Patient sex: M
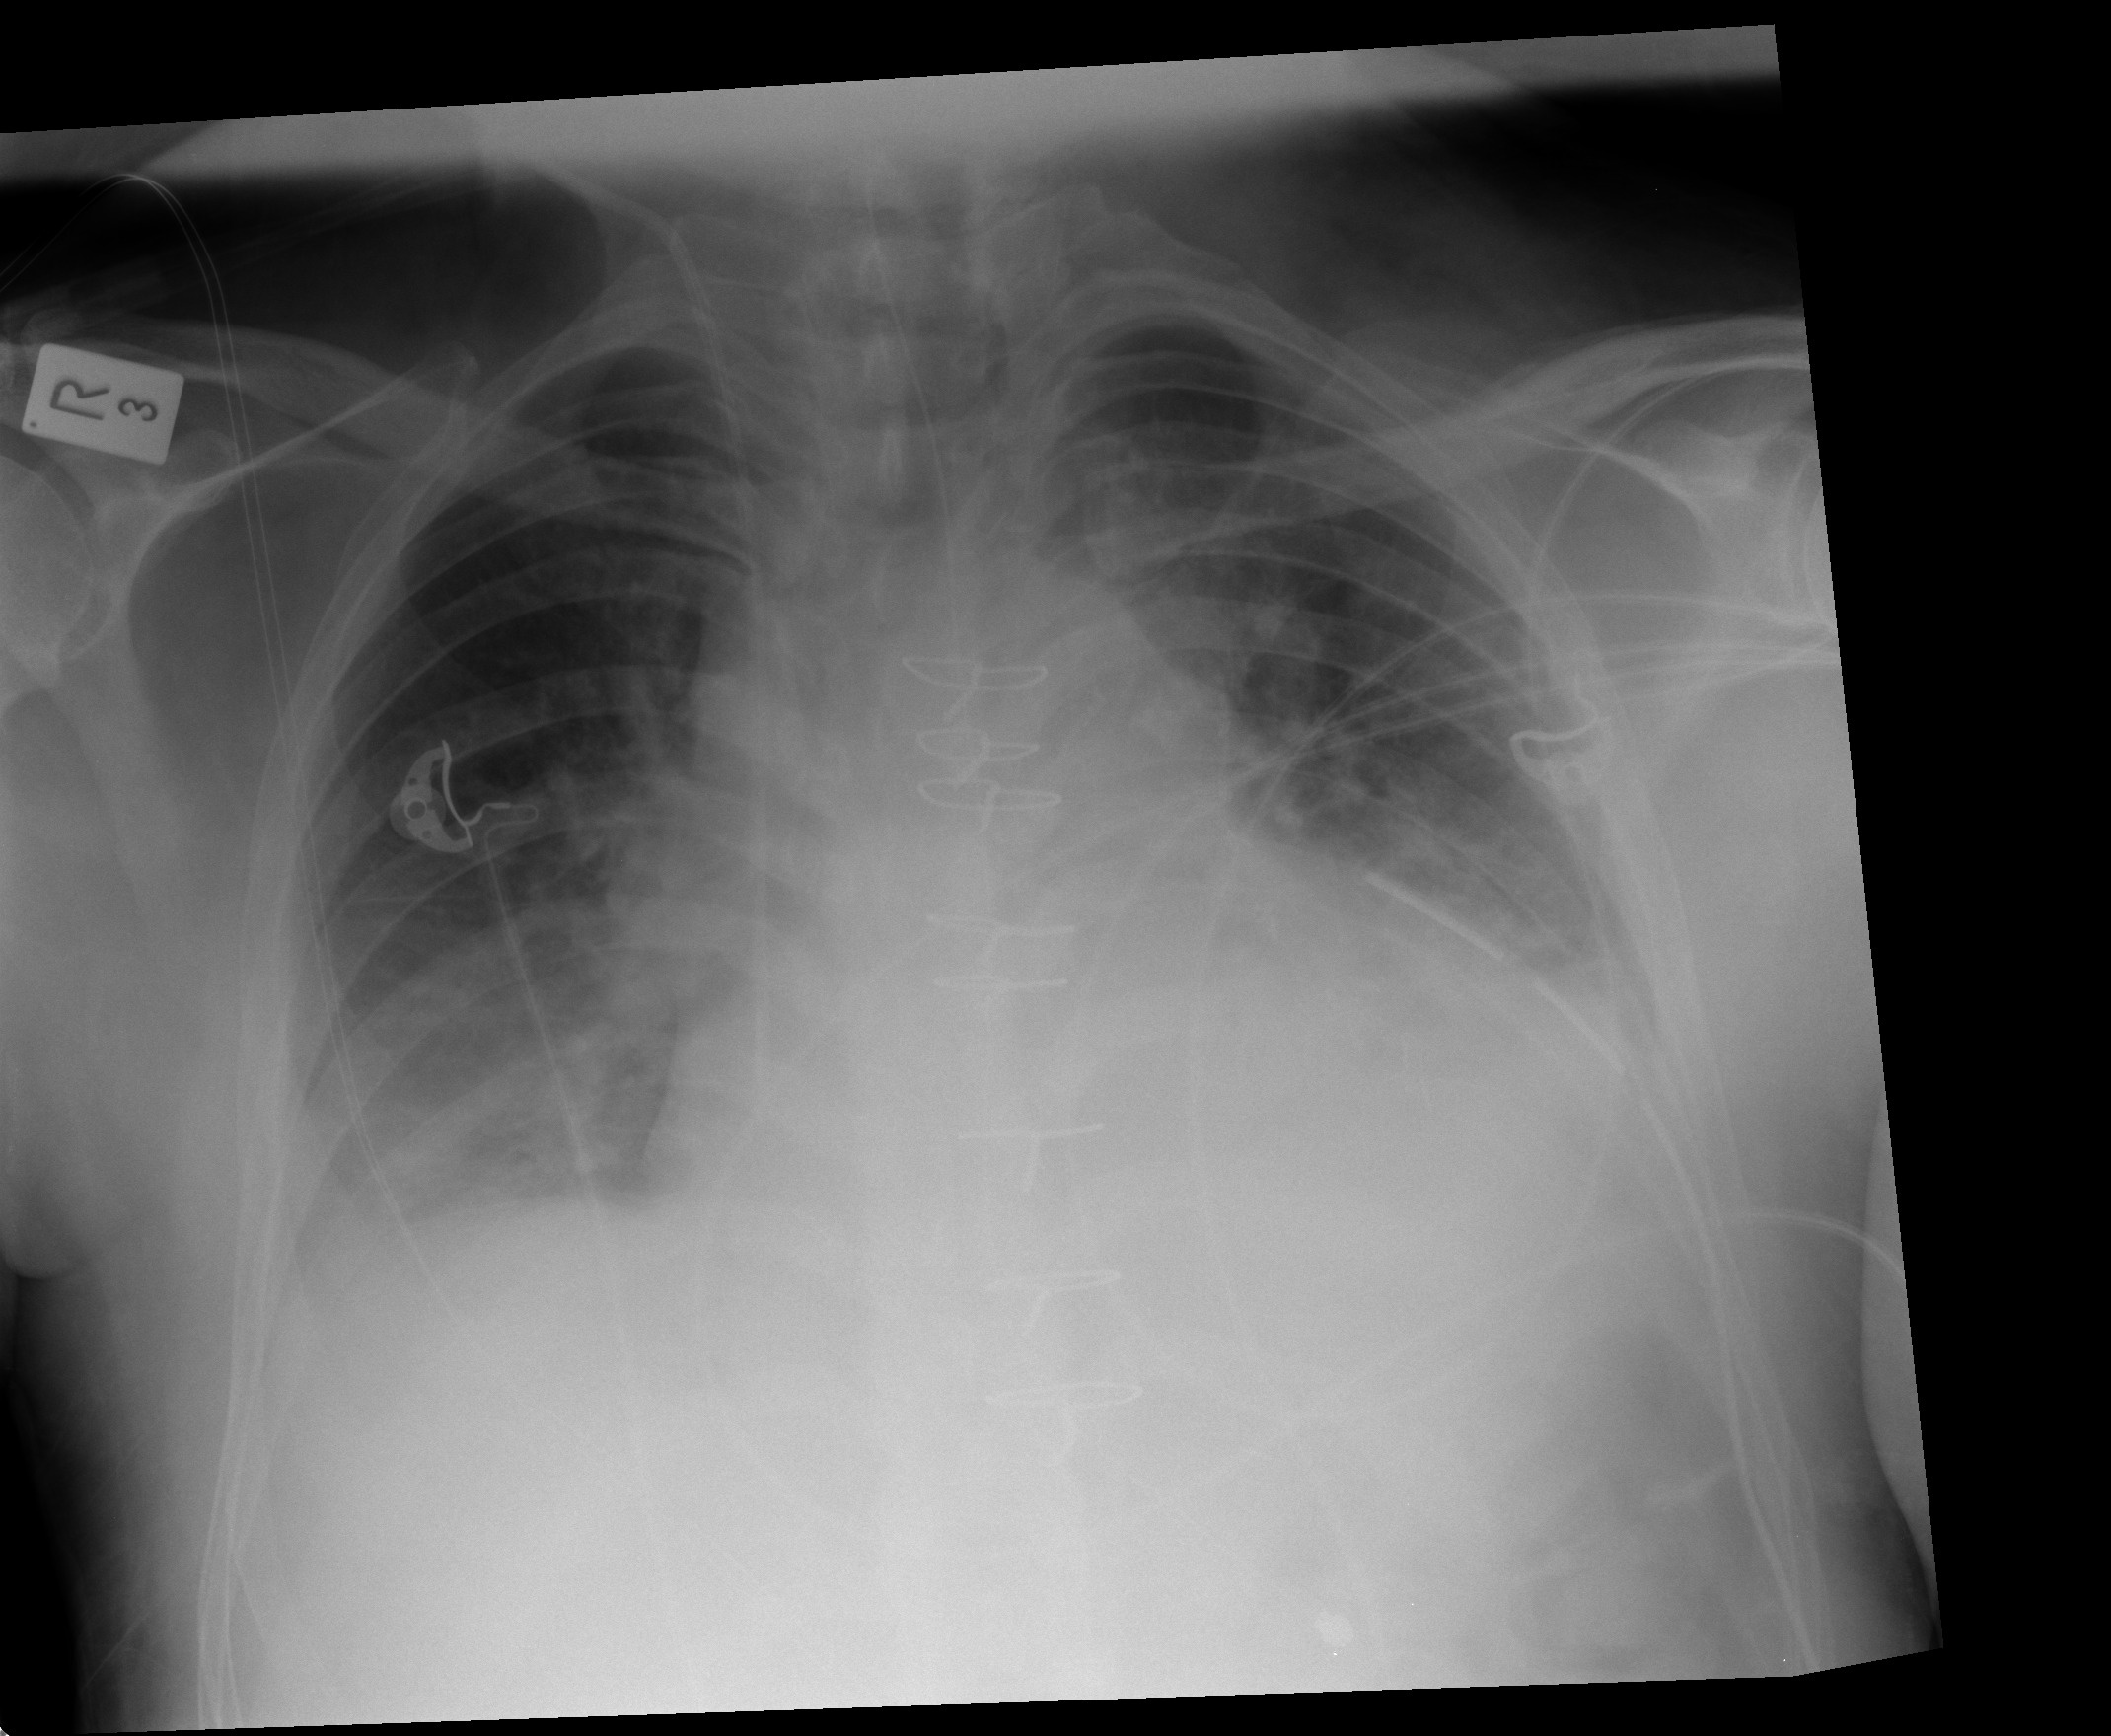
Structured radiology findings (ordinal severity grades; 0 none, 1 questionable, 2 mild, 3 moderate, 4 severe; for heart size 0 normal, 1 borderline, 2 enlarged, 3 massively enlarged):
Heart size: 2
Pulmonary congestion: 2
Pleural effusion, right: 2
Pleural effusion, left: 2
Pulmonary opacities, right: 1
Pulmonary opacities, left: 1
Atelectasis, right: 2
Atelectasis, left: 2